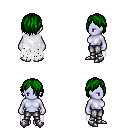
a pixel art fantasy rpg character, female body template, dark elf, purple skin, white tattered cape, metal pants, green bangs hairstyle, metal boots, four views (front, back, left, right), 2x2 character sprite sheet, small pixel art, hard edges, no anti-aliasing